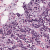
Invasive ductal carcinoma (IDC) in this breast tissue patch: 1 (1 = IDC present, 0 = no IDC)